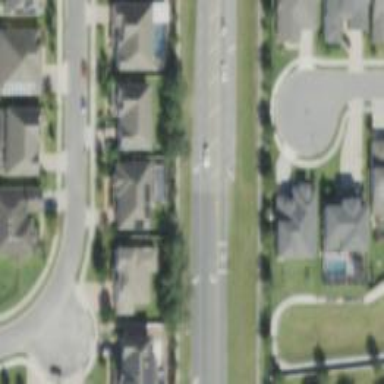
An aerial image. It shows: Secondary road with asphalt surface and sidewalk on the left.